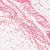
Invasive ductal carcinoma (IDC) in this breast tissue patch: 0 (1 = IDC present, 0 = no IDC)